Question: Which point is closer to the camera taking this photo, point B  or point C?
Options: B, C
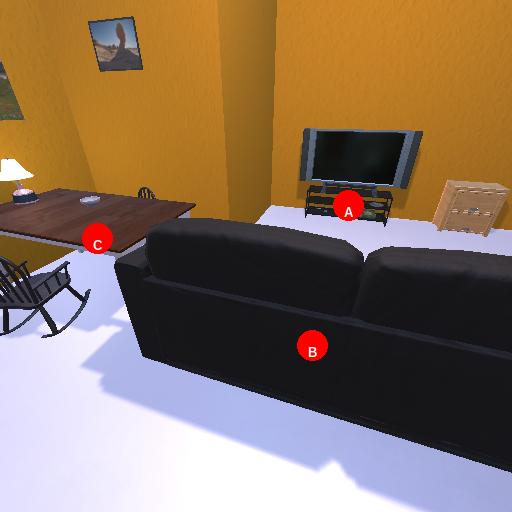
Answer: B